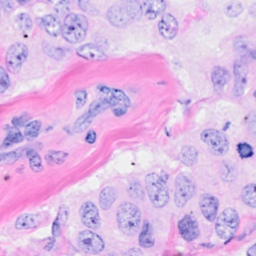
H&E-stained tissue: Breast